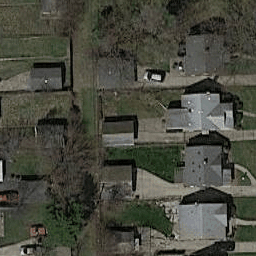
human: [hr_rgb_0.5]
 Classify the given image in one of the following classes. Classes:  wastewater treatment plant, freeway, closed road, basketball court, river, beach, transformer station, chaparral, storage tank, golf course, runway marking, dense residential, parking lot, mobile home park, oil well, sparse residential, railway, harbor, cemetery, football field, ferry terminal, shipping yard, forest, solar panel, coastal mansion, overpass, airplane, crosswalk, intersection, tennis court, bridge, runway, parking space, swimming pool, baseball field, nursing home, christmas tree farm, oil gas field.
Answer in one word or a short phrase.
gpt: dense residential